Question: Basically I want to attach .mdf file which located in D(you can see it from the picture), But then I got this error.
Any idea why this happened and how to fix it?

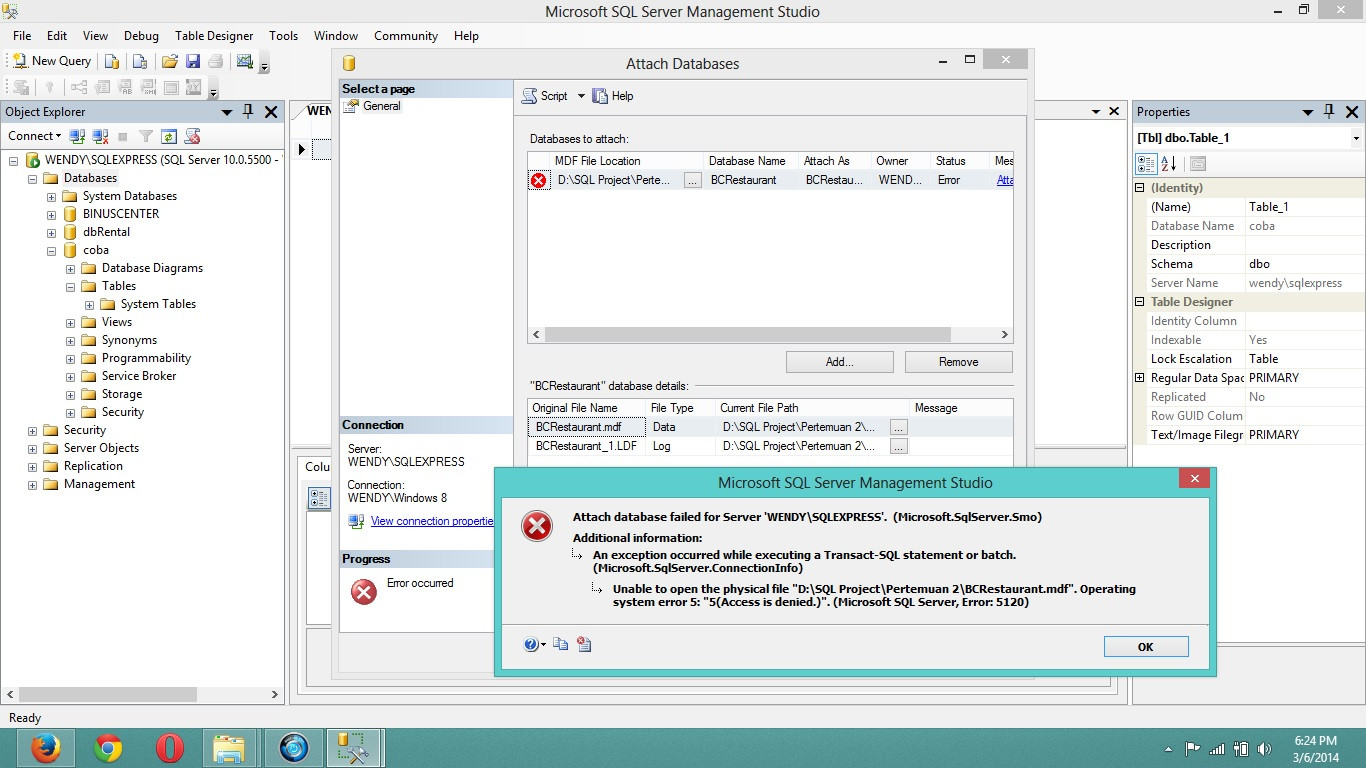
Answer: There may be two solutions for that
1) You may start the sql server management studio application by right clicking and selecting the "Run as administrator" to run it and then try to attach the database in D:
1) You may put your database in the default directory of your database like C:\Program Files\Microsoft SQL Server\MSSQL10_50.MSSQLSERVER\MSSQL\DATA etc ....